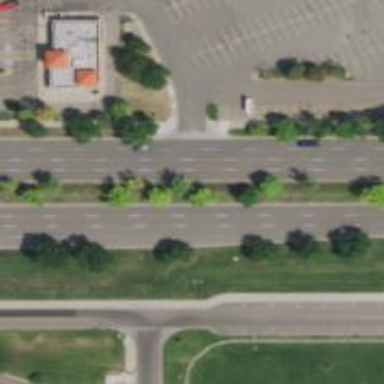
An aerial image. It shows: Primary road with asphalt surface.